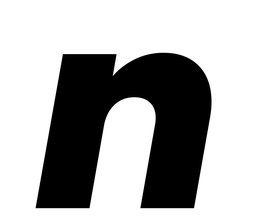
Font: Poppins-ExtraBoldItalic